Interaction volume radius: 10 \u00c5
Interaction volume height: 10 \u00c5
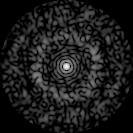
Disorder parameter: 0.8137